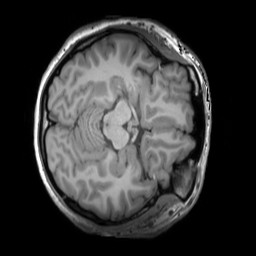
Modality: T1w
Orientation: axial
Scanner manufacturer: siemens
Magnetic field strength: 3 T
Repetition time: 1.9 s
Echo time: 0.00267 s